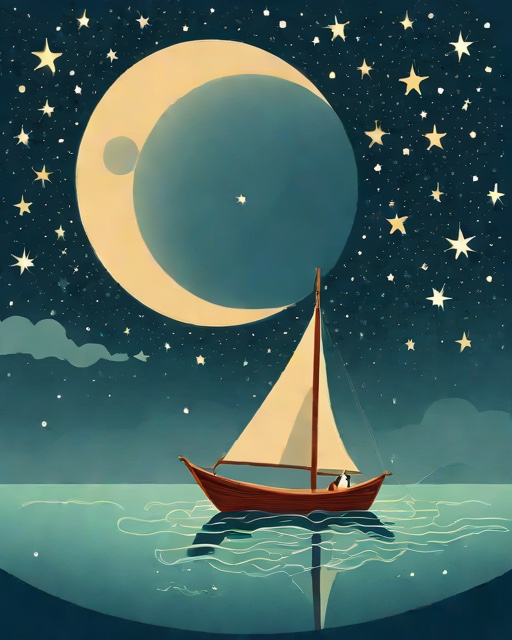
Category: New Baby